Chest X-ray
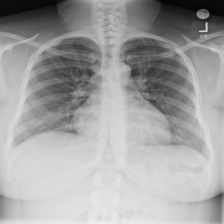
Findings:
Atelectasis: negative
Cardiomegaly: positive
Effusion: negative
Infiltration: negative
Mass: negative
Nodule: negative
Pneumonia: negative
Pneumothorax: negative
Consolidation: negative
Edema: negative
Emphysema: negative
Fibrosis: negative
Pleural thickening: negative
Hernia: negative